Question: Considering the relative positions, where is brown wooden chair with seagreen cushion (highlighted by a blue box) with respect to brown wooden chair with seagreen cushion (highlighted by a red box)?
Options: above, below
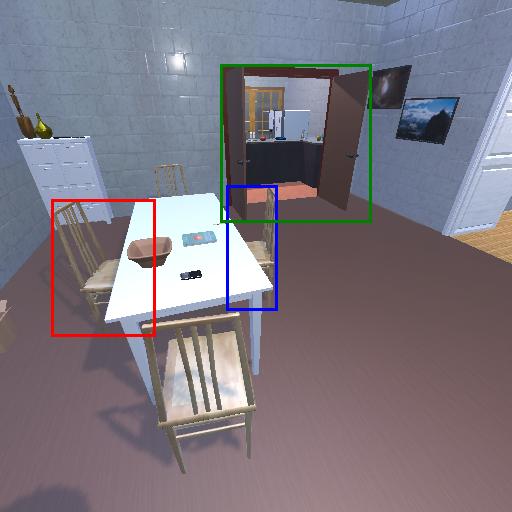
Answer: above